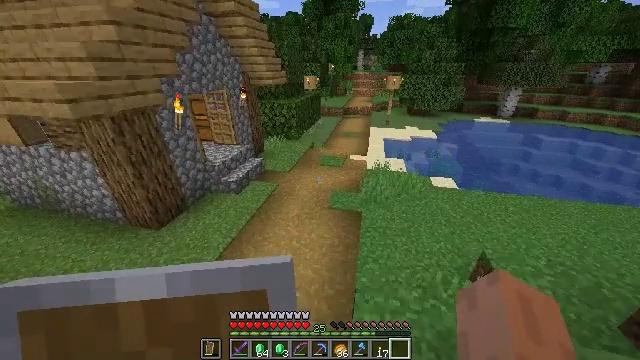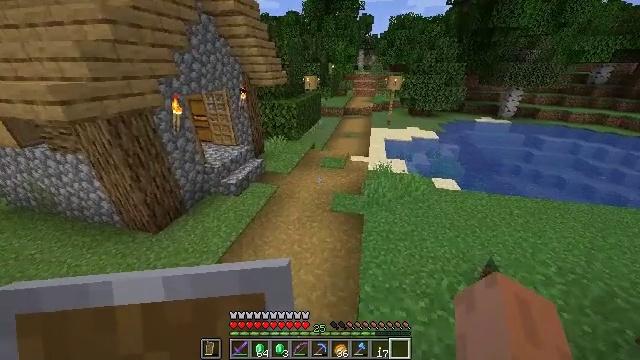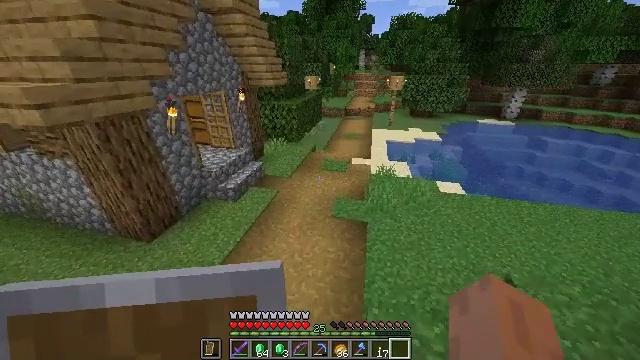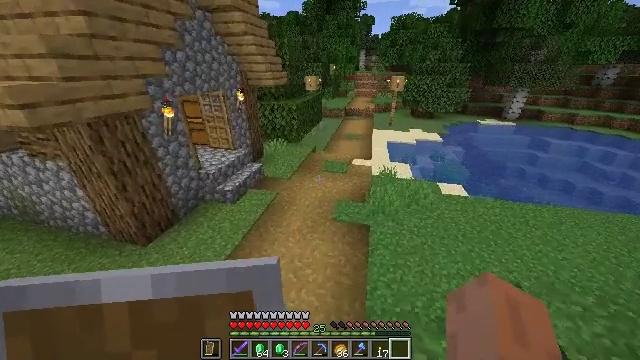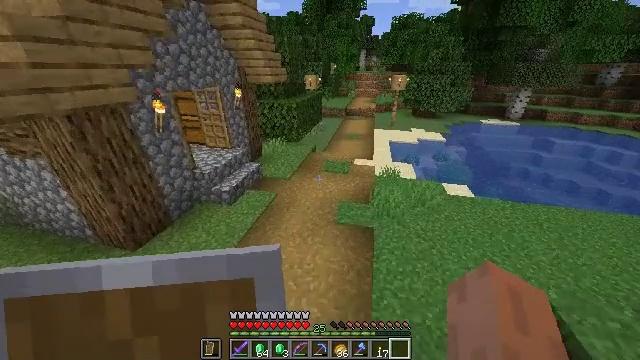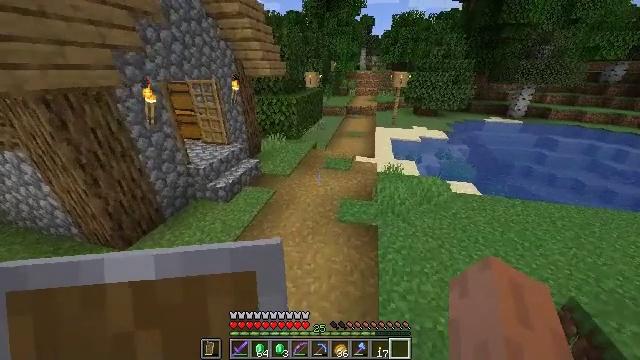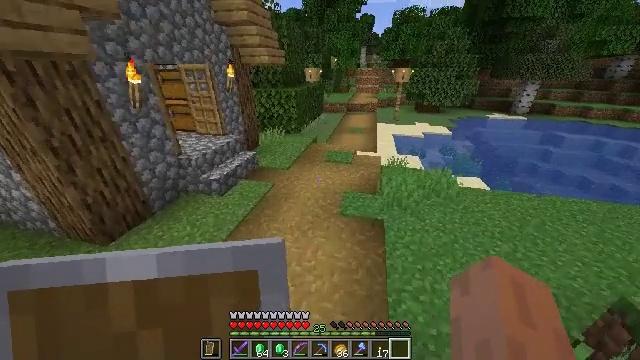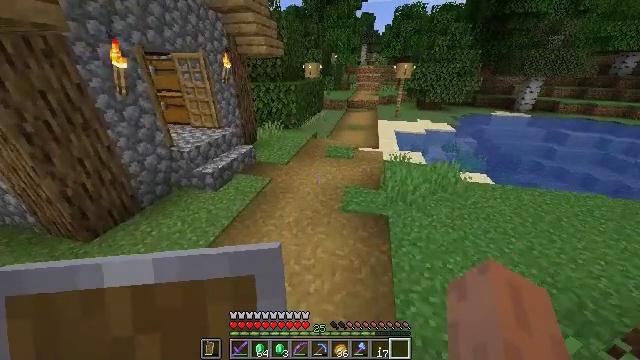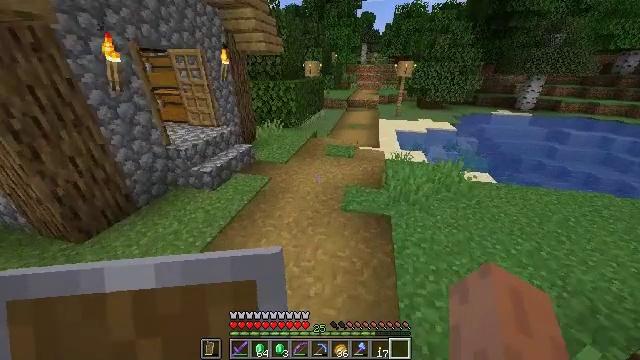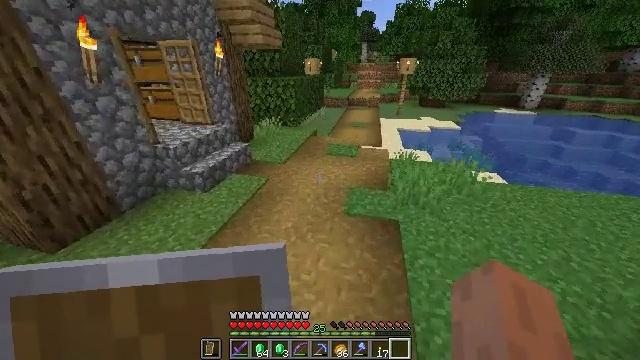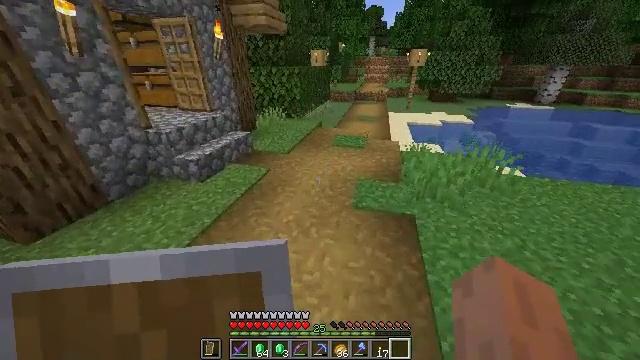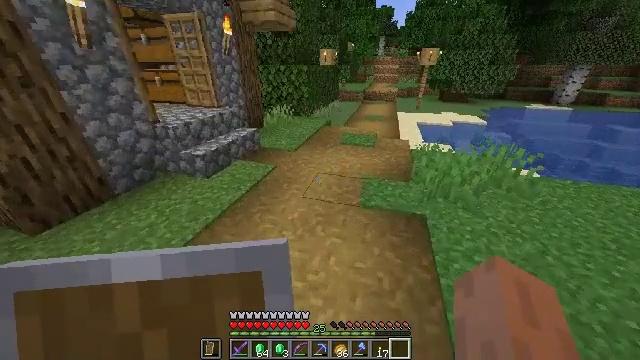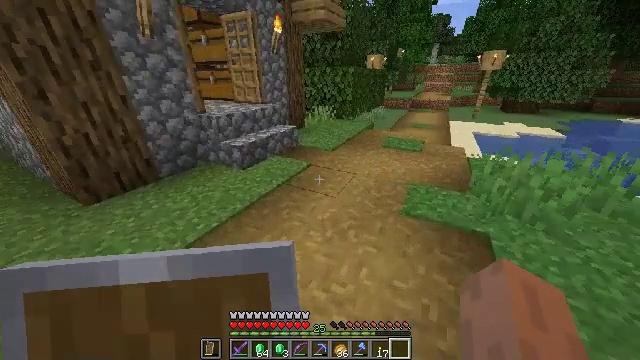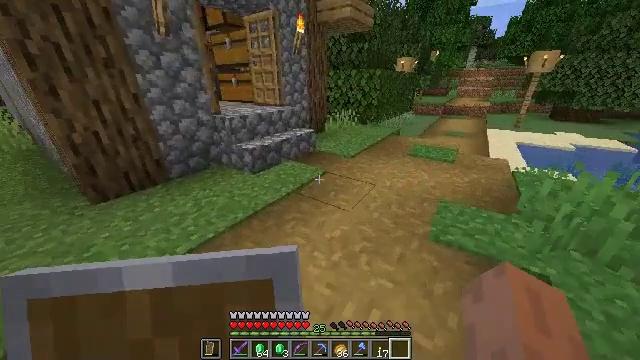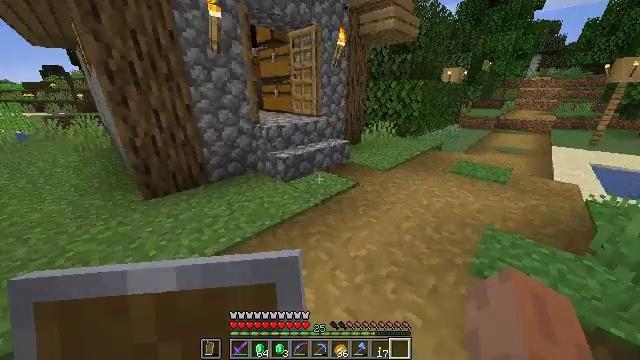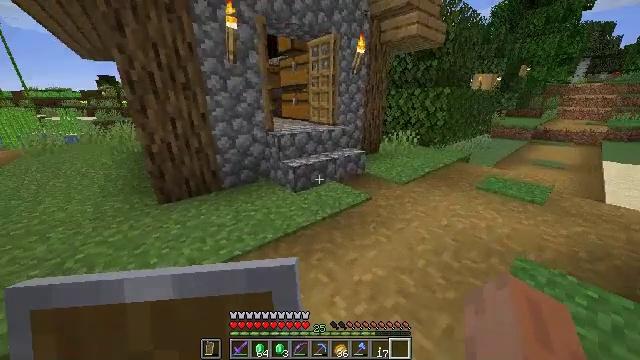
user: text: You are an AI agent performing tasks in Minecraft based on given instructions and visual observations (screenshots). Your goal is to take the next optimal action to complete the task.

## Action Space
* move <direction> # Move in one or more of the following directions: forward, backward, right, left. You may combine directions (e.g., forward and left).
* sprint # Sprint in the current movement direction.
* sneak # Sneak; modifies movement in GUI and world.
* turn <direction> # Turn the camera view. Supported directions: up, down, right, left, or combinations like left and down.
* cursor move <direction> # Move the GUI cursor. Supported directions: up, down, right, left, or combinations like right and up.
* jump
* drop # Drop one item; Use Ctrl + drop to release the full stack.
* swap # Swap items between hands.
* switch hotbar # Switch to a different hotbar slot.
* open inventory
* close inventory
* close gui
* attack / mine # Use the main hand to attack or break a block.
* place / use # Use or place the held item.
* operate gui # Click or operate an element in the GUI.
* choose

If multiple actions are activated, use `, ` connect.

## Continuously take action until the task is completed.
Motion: motion action
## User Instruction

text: Retrieve the white banner from its position.
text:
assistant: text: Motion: move forward
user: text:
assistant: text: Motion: move forward
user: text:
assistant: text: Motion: move forward
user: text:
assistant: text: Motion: move forward
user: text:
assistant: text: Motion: move forward
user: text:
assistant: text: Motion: move forward
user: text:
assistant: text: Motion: move forward
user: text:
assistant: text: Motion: move forward
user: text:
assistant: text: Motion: move forward
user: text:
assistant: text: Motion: move forward, turn left
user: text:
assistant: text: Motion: move forward, turn left
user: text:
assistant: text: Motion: move forward and move right, turn left and up
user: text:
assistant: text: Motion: move forward and move right, turn left and up
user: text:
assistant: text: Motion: move forward and move right, turn left and up
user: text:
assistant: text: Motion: move forward and move right, turn left and up
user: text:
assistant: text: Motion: move forward and move right, turn left and up
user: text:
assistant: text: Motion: move forward and move right, turn left and up
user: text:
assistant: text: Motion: move forward and move right, turn left and up
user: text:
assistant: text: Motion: move forward and move right
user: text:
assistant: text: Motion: move forward and move right
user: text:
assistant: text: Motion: move forward
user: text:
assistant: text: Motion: move forward
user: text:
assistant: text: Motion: move forward
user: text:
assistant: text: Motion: move forward
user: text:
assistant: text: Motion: move forward, turn left
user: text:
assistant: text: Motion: move forward
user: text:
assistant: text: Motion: move forward, turn left
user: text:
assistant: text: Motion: move forward, turn left
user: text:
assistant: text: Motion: move forward, turn left
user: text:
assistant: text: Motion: move forward, turn left